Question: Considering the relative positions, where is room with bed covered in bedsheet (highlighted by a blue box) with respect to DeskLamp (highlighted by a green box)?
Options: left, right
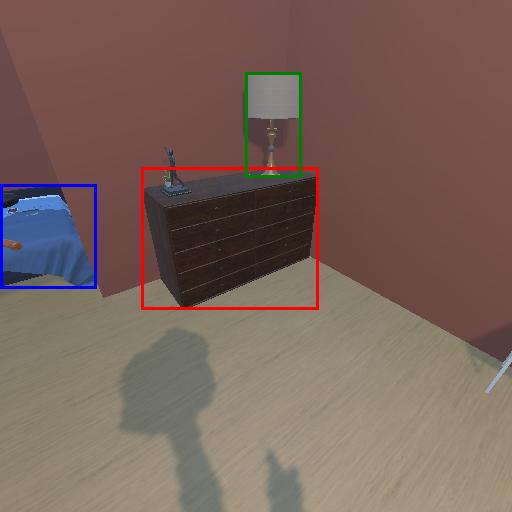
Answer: left